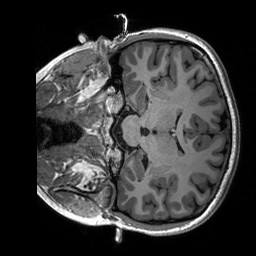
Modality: T1w
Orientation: coronal
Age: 19
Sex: female
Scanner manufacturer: siemens
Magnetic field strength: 3 T
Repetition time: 2.53 s
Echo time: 0.00227 s